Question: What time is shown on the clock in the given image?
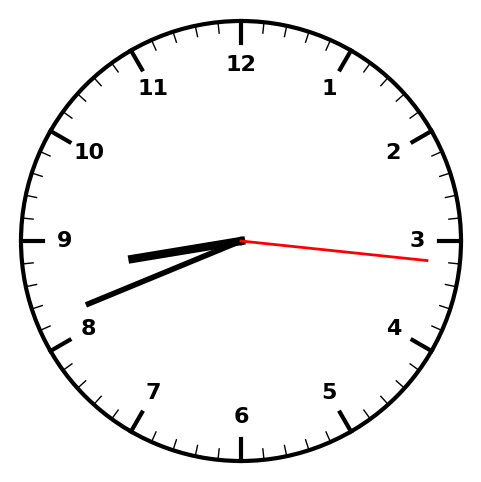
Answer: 08:41:16